Field crop: tomato
Growth stage: 1
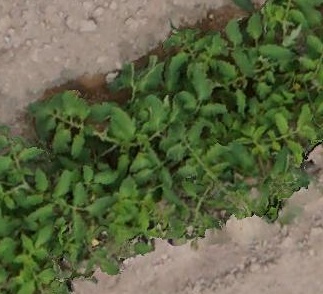
Species: tomato